Interaction volume radius: 5 \u00c5
Interaction volume height: 20 \u00c5
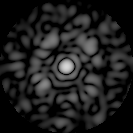
Disorder parameter: 0.7005